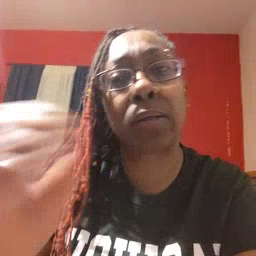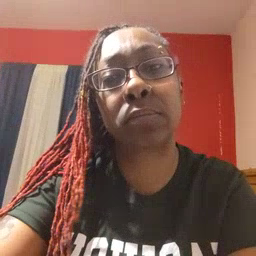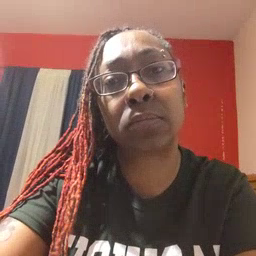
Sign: home